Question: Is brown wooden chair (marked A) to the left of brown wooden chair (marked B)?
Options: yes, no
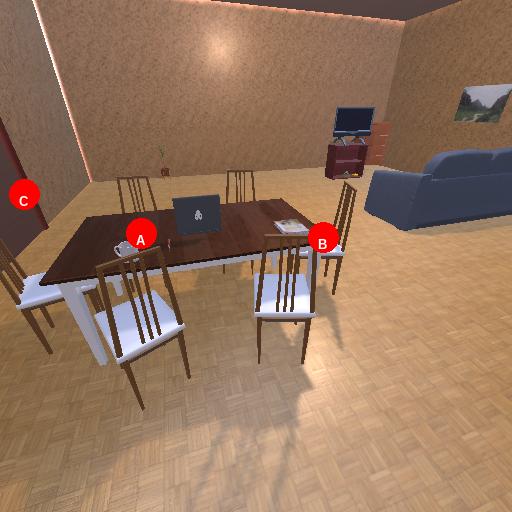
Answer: yes